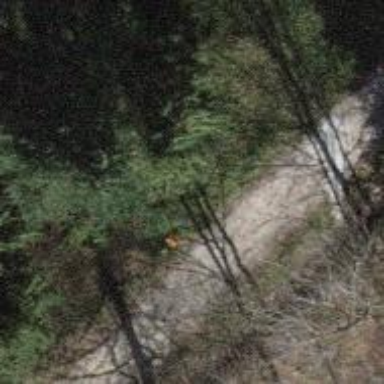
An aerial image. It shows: View of pole with roofed pipeline marker.